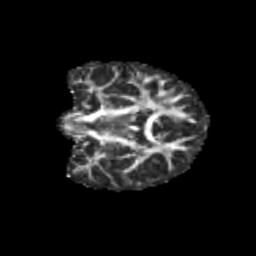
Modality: FA
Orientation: coronal
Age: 9
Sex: female
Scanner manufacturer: siemens
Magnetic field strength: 3 T
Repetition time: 3.8 s
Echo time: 0.07 s